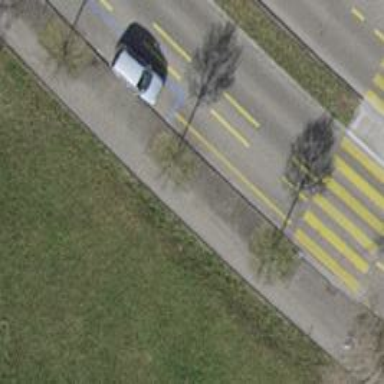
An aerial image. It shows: Avenue lined with trees.